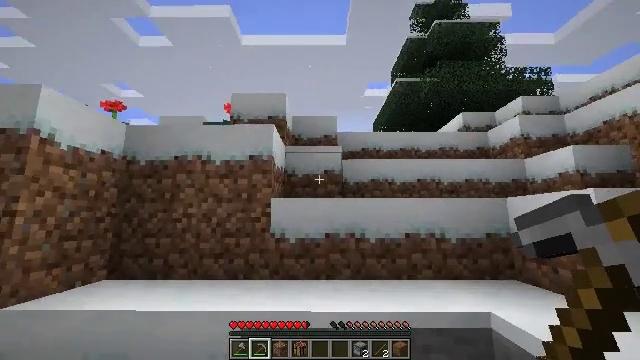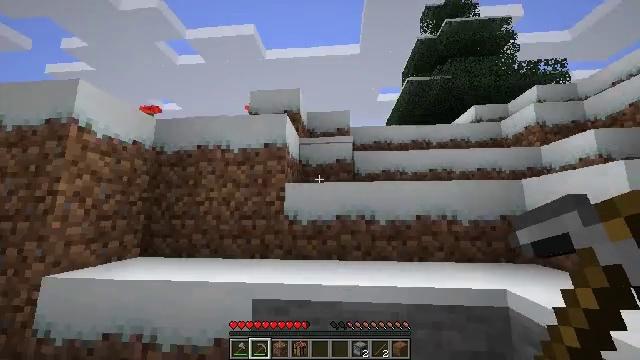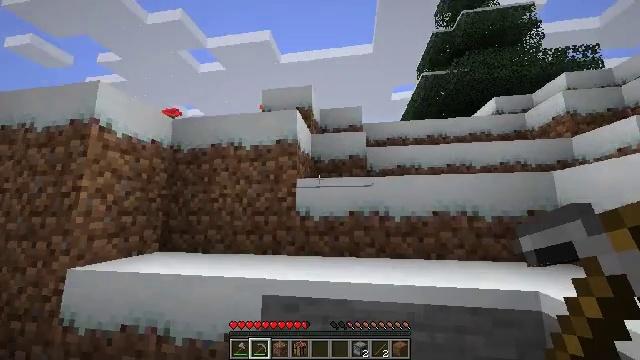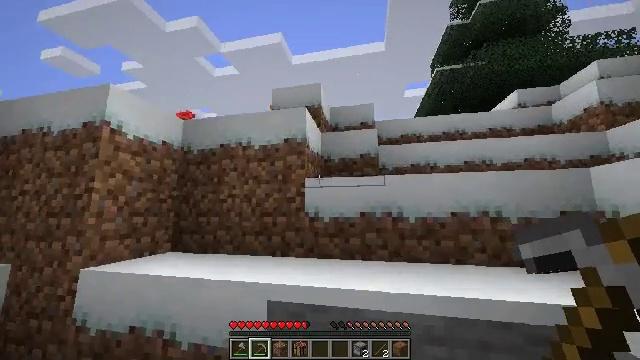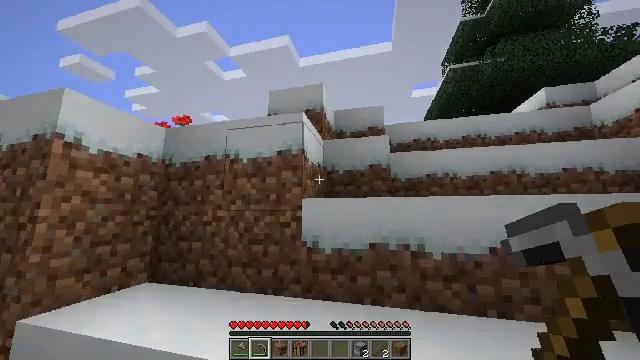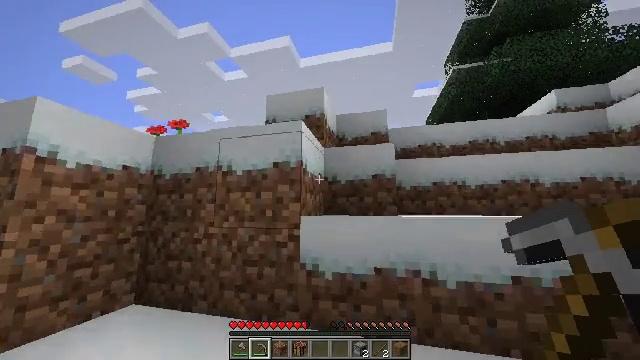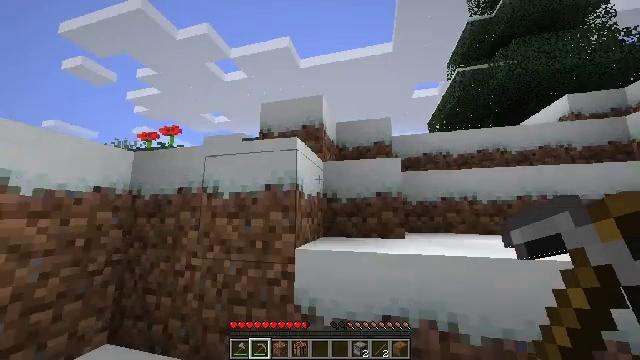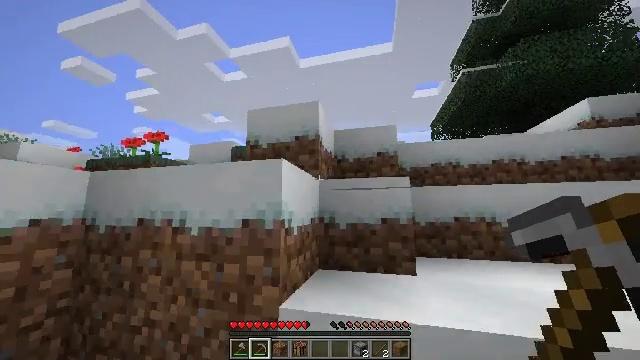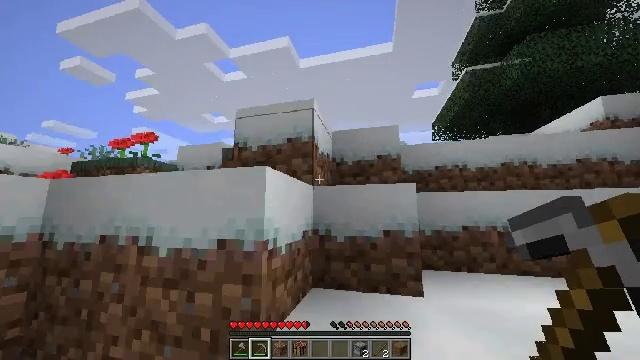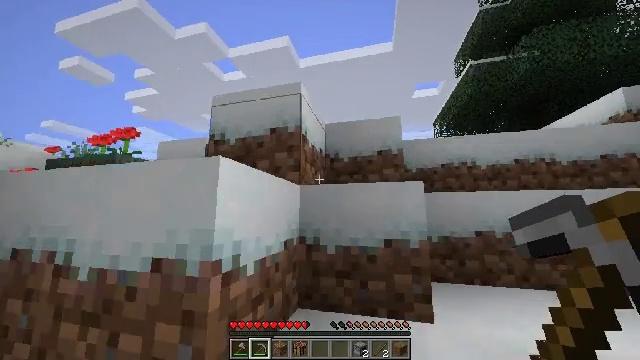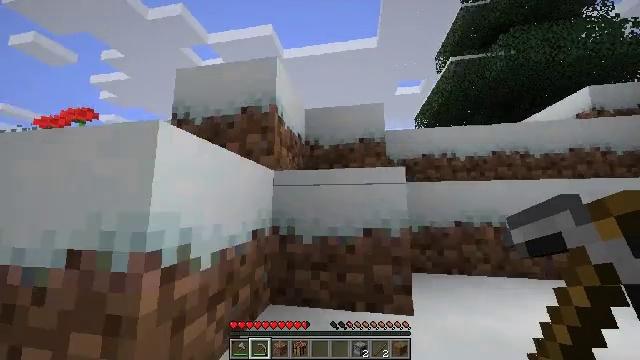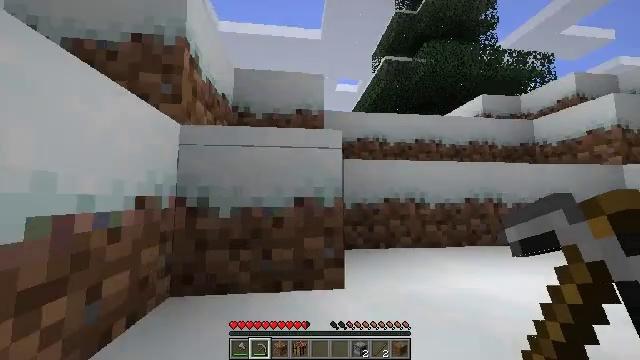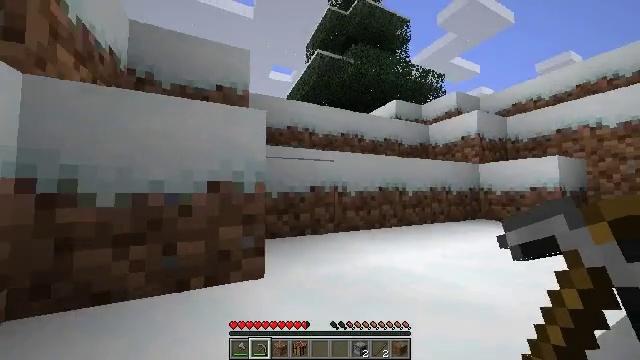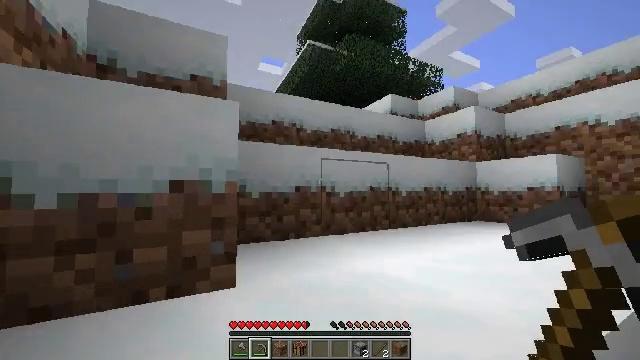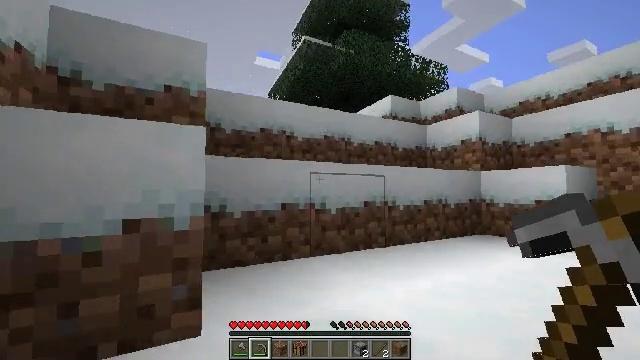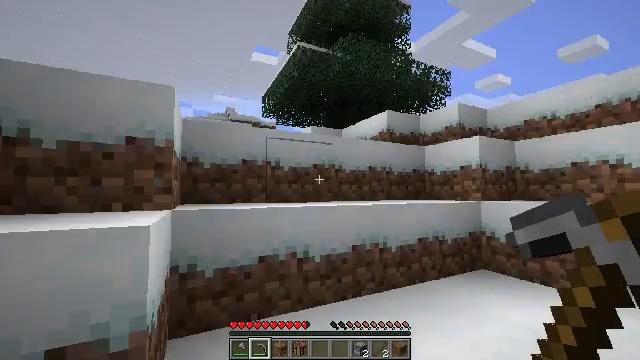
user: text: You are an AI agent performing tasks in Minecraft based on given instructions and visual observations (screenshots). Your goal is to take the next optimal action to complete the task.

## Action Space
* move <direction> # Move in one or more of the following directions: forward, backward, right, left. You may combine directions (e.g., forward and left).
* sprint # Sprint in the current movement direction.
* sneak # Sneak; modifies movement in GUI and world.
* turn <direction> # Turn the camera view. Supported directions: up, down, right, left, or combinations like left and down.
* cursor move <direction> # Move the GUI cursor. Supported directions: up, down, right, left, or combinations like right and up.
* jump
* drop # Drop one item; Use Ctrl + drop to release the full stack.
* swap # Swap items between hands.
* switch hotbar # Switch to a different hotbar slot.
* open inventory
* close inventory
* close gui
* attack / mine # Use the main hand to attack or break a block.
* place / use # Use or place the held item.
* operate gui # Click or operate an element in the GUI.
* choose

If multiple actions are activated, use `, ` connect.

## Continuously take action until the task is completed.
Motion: motion action
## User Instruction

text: Mine the bookshelf to gather resources.
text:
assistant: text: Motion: move forward, sprint, turn left, jump
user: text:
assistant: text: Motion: move forward, sprint, turn left, jump
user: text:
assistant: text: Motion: move forward, sprint, turn left, jump
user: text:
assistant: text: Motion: move forward, sprint, turn left, jump
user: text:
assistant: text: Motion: move forward, sprint, jump
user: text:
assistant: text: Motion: move forward and move right, sprint, jump
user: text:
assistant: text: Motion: move forward and move right, sprint, jump
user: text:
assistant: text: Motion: move forward and move right, sprint, jump
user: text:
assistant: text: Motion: move forward and move right, sprint, jump
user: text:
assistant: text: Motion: move forward and move right, sprint, turn right and down, jump
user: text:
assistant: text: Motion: move forward and move right, sprint, turn right and down, jump
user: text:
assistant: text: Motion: move forward and move right, sprint, turn right and down, jump
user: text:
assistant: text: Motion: move forward and move right, sprint, turn right, jump
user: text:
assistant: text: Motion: move forward and move right, sprint, jump
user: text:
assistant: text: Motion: move forward and move right, sprint, jump
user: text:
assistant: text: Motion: move forward and move right, sprint, jump
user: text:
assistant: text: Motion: move forward, sprint, jump
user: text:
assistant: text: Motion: move forward, sprint, turn left, jump
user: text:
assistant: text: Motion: move forward, sprint, turn left, jump
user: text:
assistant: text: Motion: move forward, sprint, turn left, jump
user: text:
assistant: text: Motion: move forward, sprint, turn left, jump
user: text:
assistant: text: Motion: move forward, sprint, turn left, jump
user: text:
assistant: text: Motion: move forward, sprint, turn left, jump
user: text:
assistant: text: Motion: move forward, sprint, turn left, jump
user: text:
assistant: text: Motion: move forward, sprint, jump
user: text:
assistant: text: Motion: move forward, sprint, jump
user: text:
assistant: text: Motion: move forward, sprint, turn left, jump
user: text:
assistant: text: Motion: move forward, sprint, turn left, jump
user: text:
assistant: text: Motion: move forward, sprint, turn left, jump
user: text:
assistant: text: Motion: move forward, sprint, turn left and down, jump